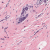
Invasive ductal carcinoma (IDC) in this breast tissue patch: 0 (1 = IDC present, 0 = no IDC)